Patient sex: M
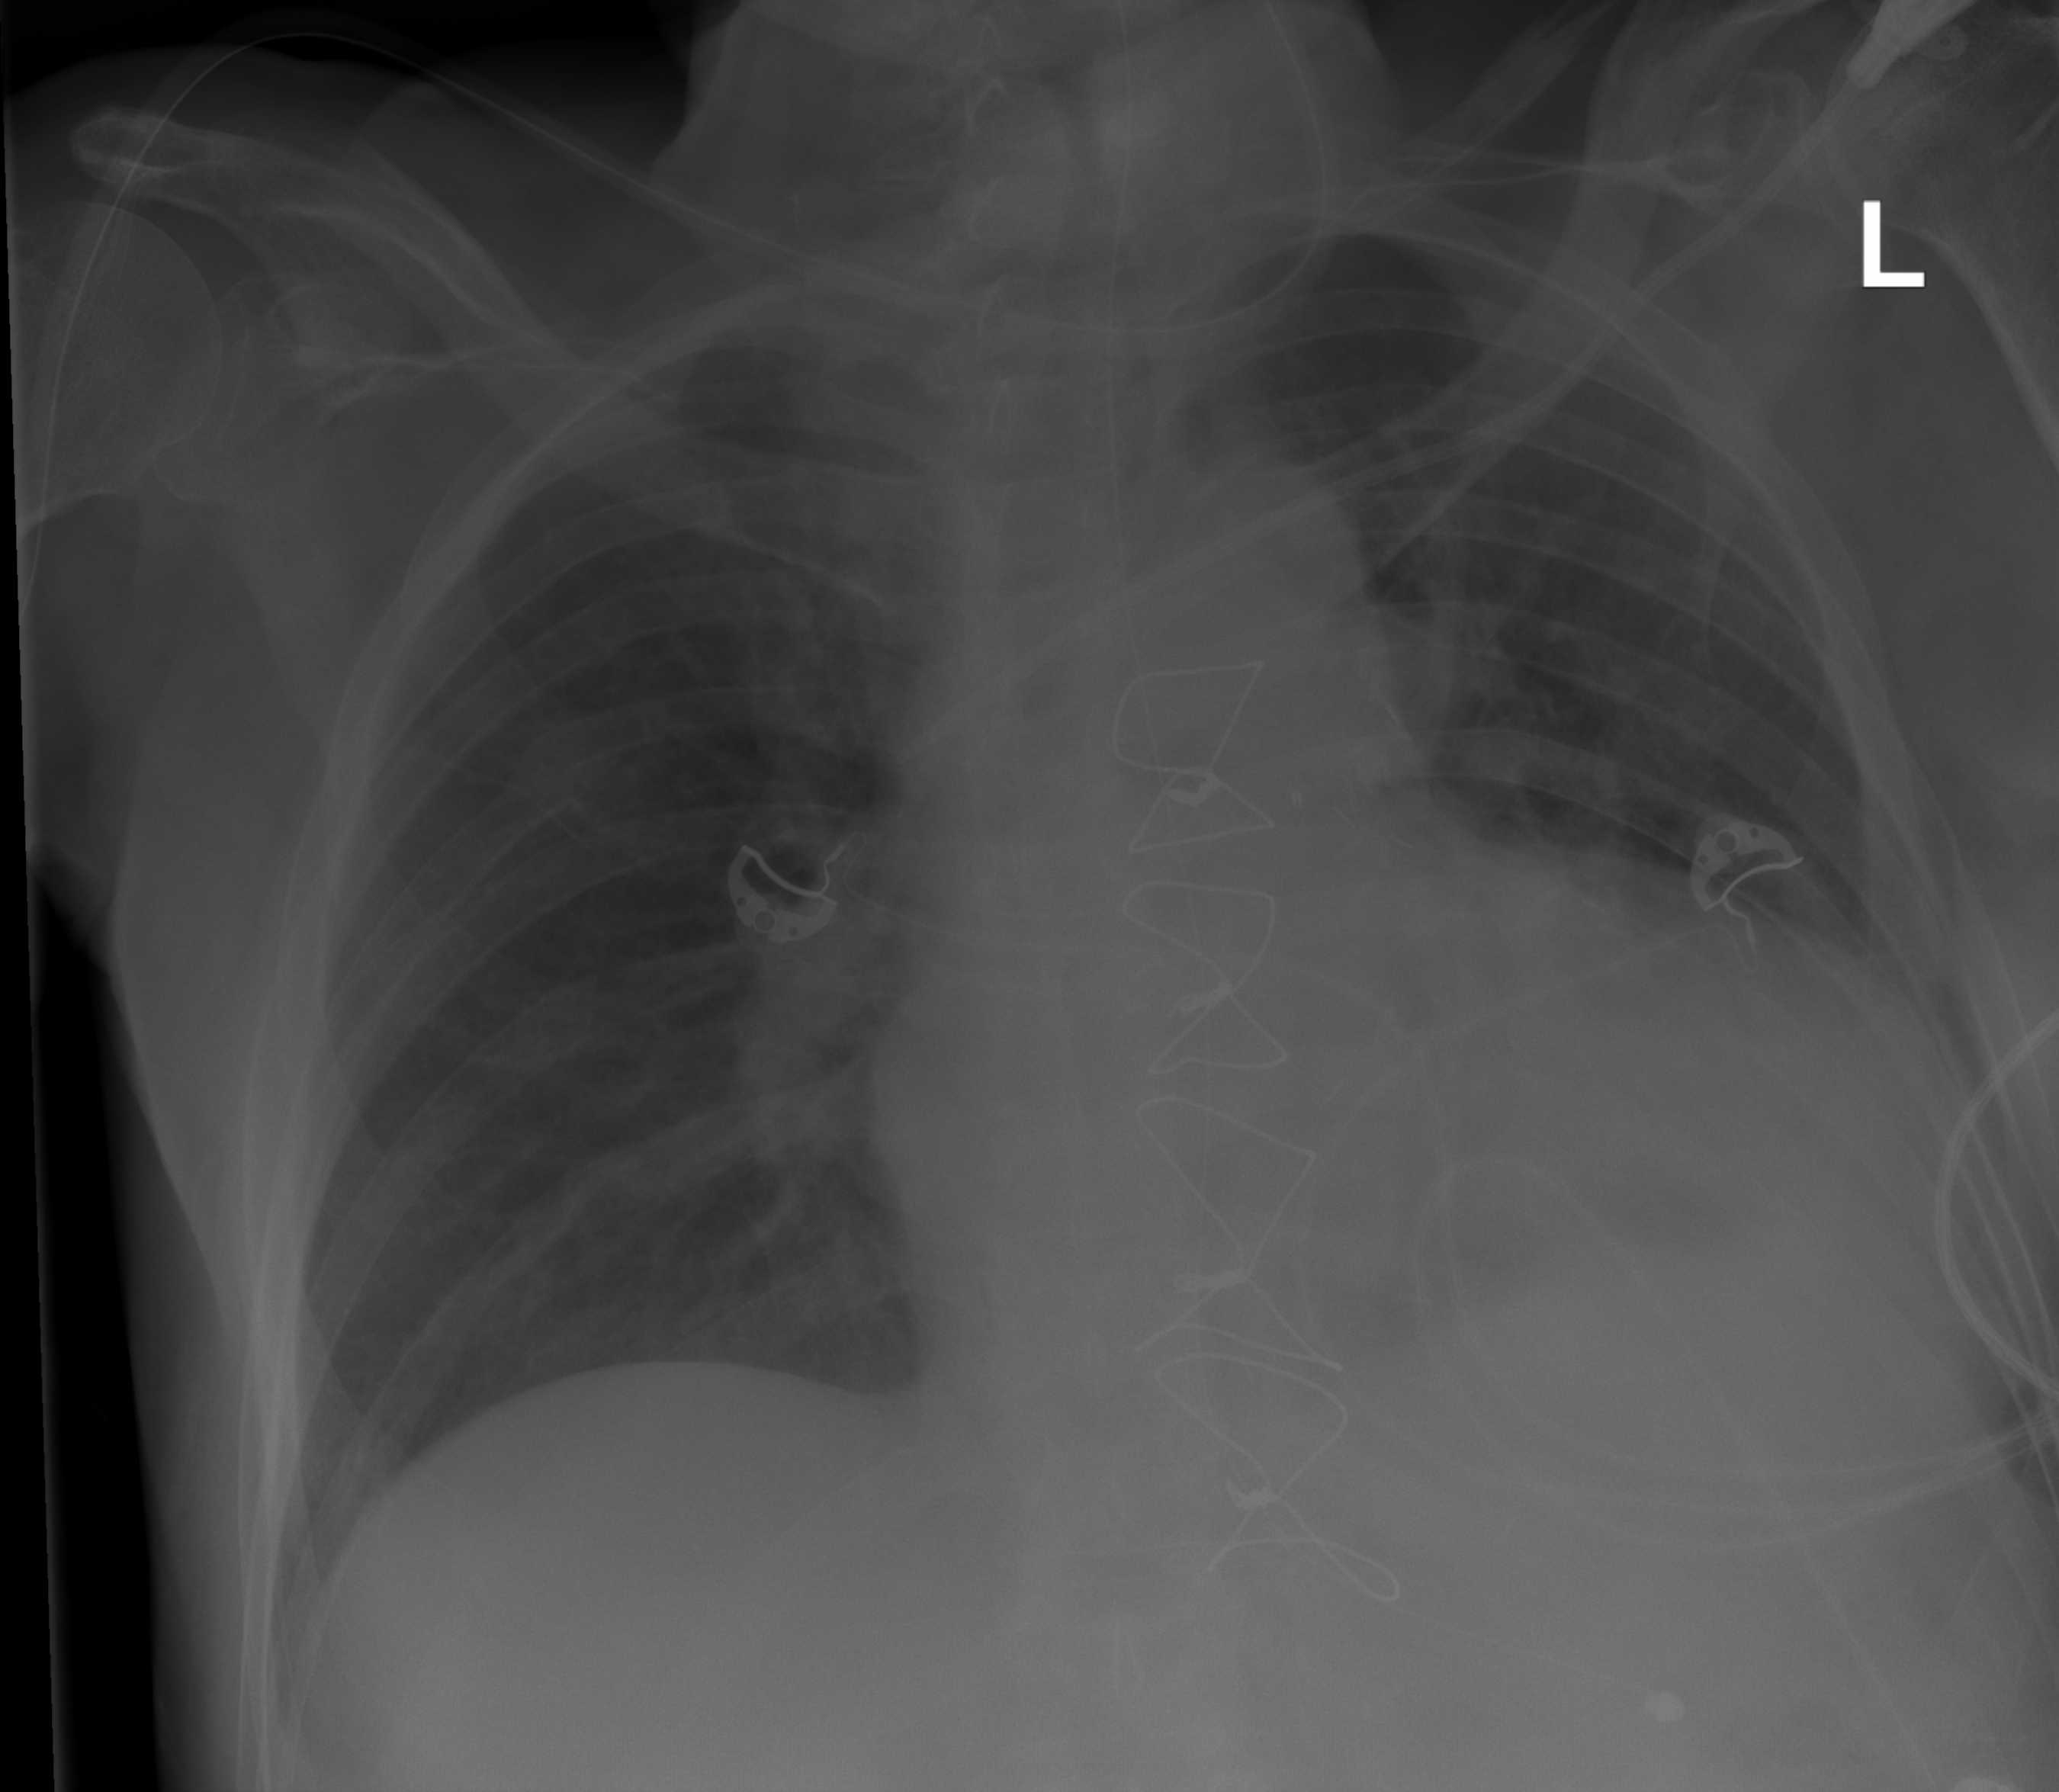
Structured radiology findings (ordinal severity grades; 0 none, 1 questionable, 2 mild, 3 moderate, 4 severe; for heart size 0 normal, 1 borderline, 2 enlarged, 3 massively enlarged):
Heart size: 2
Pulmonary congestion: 2
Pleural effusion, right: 0
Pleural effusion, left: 0
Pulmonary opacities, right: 0
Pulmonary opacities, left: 0
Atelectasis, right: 0
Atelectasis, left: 0